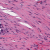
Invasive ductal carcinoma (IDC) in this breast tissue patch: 0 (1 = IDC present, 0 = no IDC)